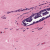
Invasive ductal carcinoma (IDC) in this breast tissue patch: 0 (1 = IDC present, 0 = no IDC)